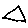
Label: triangle